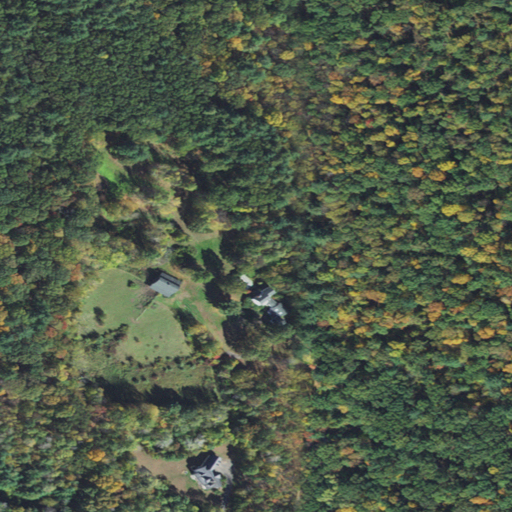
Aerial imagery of mountain in Massachusetts named Cold Hill containing deciduous forest, mixed forest, pasture, evergreen forest, open development, low intensity development, and medium intensity development